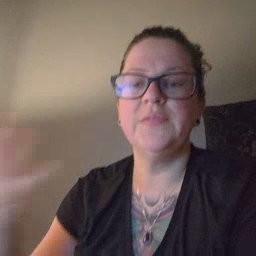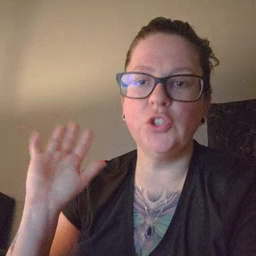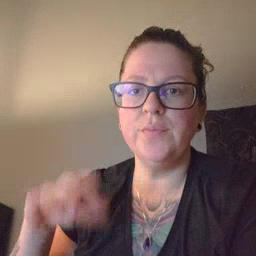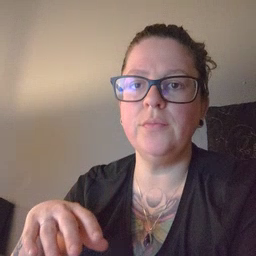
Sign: finish